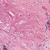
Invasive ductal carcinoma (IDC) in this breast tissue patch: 1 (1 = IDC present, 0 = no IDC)